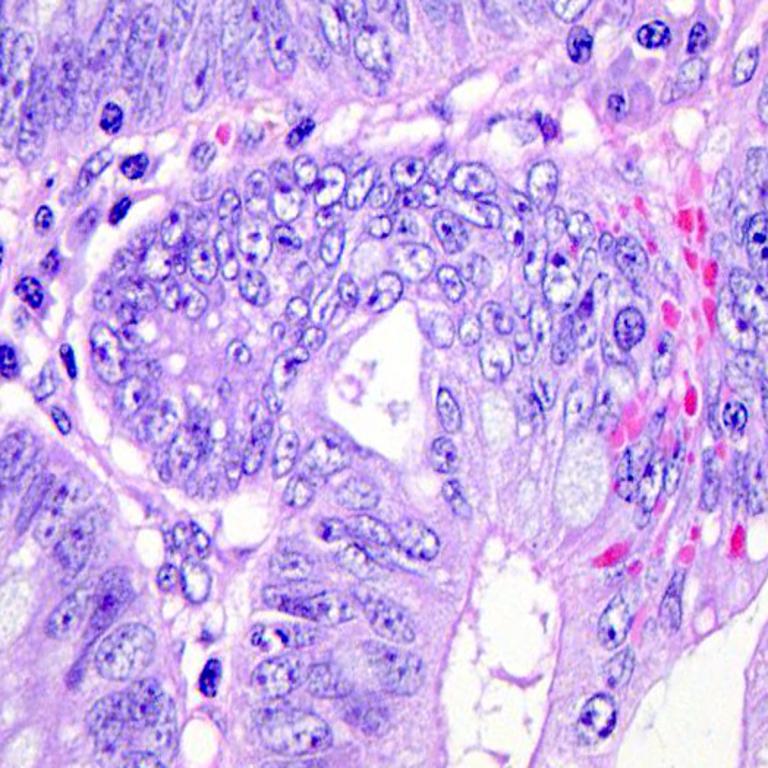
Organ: colon
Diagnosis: adenocarcinomas